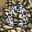
Label: 0